Question: I am setting up a Django project to allow tickets to be sold for various theatre dates with a price for adults and a price for children. I have created a models.py and ticket_details.html.
I am unfortunately receiving the following error: ''int' object has no attribute 'get'' and I am at a loss to how I am to get the adult and child price for the total calculations to display in my bag.html.
The problem is with my contexts.py and views.py files. I have tried the 'get' option but it is not working. Can someone advise?

'''
class Show(models.Model):
'''Programmatic Name'''
name = models.CharField(max_length=254)
friendly_name = models.CharField(max_length=254, null=True, blank=True)
poster = models.ImageField(null=True, blank=True)
def __str__(self):
return self.name
def get_friendly_name(self):
return self.friendly_name
class Ticket(models.Model):
show = models.ForeignKey('show', null=True, blank=True, on_delete=models.SET_NULL)
name = models.CharField(max_length=254)
event_date = models.CharField(max_length=254)
description = models.TextField(null=True, blank=True)
event_details = models.TextField(null=True, blank=True)
place = models.CharField(max_length=254)
location = models.CharField(max_length=254)
position = models.CharField(max_length=254)
image = models.ImageField(null=True, blank=True)
price_details = models.TextField(null=True, blank=True)
date = models.DateTimeField(null=True, blank=True)
adult_price = models.DecimalField(max_digits=8, decimal_places=2, null=True, blank=True)
child_price = models.DecimalField(max_digits=8, decimal_places=2, null=True, blank=True)
def __str__(self):
return self.name
'''
'''
<form class="form" action="{% url 'add_to_bag' ticket.id %}" method="POST">
{% csrf_token %}
<div class="form-row">
<div class="form-group w-50">
<div class="input-group">
<div class="input-group-prepend">
<button class="decrement-qty btn btn-black rounded-0" data-item_id="{{ ticket.id }}"
id="decrement-qty_{{ ticket.id }}">
<span class="icon">
<i class="fas fa-minus"></i>
</span>
</button>
</div>
<input class="form-control qty_input" type="number" name="adult_quantity" value="1" min="1"
max="99" data-item_id="{{ ticket.id }}" id="adult_ticket">
<div class="input-group-append">
<button class="increment-qty btn btn-black rounded-0" data-item_id="{{ ticket.id }}"
id="increment-qty_{{ ticket.id }}">
<span class="icon">
<i class="fas fa-plus"></i>
</span>
</button>
</div>
</div>
<div class="input-group">
<div class="input-group-prepend">
<button class="decrement-qty btn btn-black rounded-0" data-item_id="{{ ticket.id }}"
id="decrement-qty_{{ ticket.id }}">
<span class="icon">
<i class="fas fa-minus"></i>
</span>
</button>
</div>
<input class="form-control qty_input" type="number" name="child_quantity" value="1" min="1"
max="99" data-item_id="{{ ticket.id }}" id="child_ticket">
<div class="input-group-append">
<button class="increment-qty btn btn-black rounded-0" data-item_id="{{ ticket.id }}"
id="increment-qty_{{ ticket.id }}">
<span class="icon">
<i class="fas fa-plus"></i>
</span>
</button>
</div>
</div>
</div>
<div class="col-12 mb-3">
<input type="submit" class="btn btn-default btn-lg text-uppercase pl-5 pr-5"
value="Add to Bag" />
</div>
<input type="hidden" name="redirect_url" value="{{ request.path }}" />
</div>
</form>
'''
I have created an app for 'bag' as well as a views.py and contexts.py accordingly.
'''
<div class="col-12">
{% if bag_items %}
<div class="table-responsive rounded">
<table class="table content-p">
<tr>
<th scope="col">Ticket Info</th>
<th scope="col">Date</th>
<th scope="col">Price</th>
<th scope="col">Quantity</th>
<th scope="col">Sub Total</th>
</tr>
{% for item in bag_items %}
{% if item.adult_ticket %}
<tr>
<td>{{ item.ticket.name }}</td>
<td>{{ item.ticket.date}}</td>
<td>{{ item.ticket.adult_price }}</td>
<td>
<form class="form update-form" method="POST" action="{% url 'adjust_bag' item.item_id %}">
{% csrf_token %}
<div class="form-group">
<div class="input-group">
<div class="input-group-prepend">
<button class="decrement-qty btn btn-sm btn-black rounded-0"
data-item_id="{{ item.item_id }}" id="decrement-qty_{{ item.item_id }}">
<span>
<i class="fas fa-minus fa-sm"></i>
</span>
</button>
</div>
<input class="form-control form-control-sm qty_input" type="number"
id="adult-ticket" name="adultquantity" value="{{ item.quantity }}" min="1"
max="99" data-item_id="{{ item.item_id }}" id="id_qty_{{ item.item_id }}">
<div class="input-group-append">
<button class="increment-qty btn btn-sm btn-black rounded-0"
data-item_id="{{ item.item_id }}" id="increment-qty_{{ item.item_id }}">
<span>
<i class="fas fa-plus fa-sm"></i>
</span>
</button>
</div>
</div>
</div>
</form>
<a class="update-link text-info"><small>Update</small></a>
<a class="remove-item text-danger float-right" id="remove_{{ item.item_id }}"
data-product_size="{{ item.size }}"><small>Remove</small></a>
</td>
<td>${{ item.ticket.price|calc_subtotal:item.adult_quantity }}</td>
</tr>
{% elif item.child_ticket %}
<tr>
<td>{{ item.ticket.name }}</td>
<td>{{ item.ticket.date}}</td>
<td>{{ item.ticket.child_price }}</td>
<td>
<form class="form update-form" method="POST" action="{% url 'adjust_bag' item.item_id %}">
{% csrf_token %}
<div class="form-group">
<div class="input-group">
<div class="input-group-prepend">
<button class="decrement-qty btn btn-sm btn-black rounded-0"
data-item_id="{{ item.item_id }}" id="decrement-qty_{{ item.item_id }}">
<span>
<i class="fas fa-minus fa-sm"></i>
</span>
</button>
</div>
<input class="form-control form-control-sm qty_input" type="number"
id="child-ticket" name="child_quantity" value="{{ item.quantity }}" min="1"
max="99" data-item_id="{{ item.item_id }}" id="id_qty_{{ item.item_id }}">
<div class="input-group-append">
<button class="increment-qty btn btn-sm btn-black rounded-0"
data-item_id="{{ item.item_id }}" id="increment-qty_{{ item.item_id }}">
<span>
<i class="fas fa-plus fa-sm"></i>
</span>
</button>
</div>
</div>
</div>
</form>
<a class="update-link text-info"><small>Update</small></a>
<a class="remove-item text-danger float-right" id="remove_{{ item.item_id }}"
data-product_size="{{ item.size }}"><small>Remove</small></a>
</td>
<td>${{ item.ticket.price|calc_subtotal:item.child_quantity }}</td>
</tr>
{% endif %}
{% endfor %}
<tr>
<td>Bag Total: EUR{{ grand_total|floatformat:2 }}</td>
</tr>
</table>
</div>
{% else %}
<p>Your bag is empty</p>
{% endif %}
</div>
'''
'''
def add_to_bag(request, item_id):
'''Submit form to this view including ticket id and quanity'''
''' Add a quantity of the specified tickets to the shopping bag'''
child_quantity = int(request.POST.get('child_quantity'))
adult_quantity = int(request.POST.get('adult_quantity'))
redirect_url = request.POST.get('redirect_url')
bag = request.session.get('bag', {})
'''Once in view get bag variable if exisits in session or create if doesnt'''
'''Add to bag'''
def add_quantity(quantity, item_id, bag):
if quantity:
if item_id in list(bag.keys()):
bag[item_id] += quantity
else:
bag[item_id] = quantity
if adult_quantity or child_quantity:
if adult_quantity:
add_quantity(
adult_quantity,
'adult_quantity',
item_id,
bag,)
if child_quantity:
add_quantity(
child_quantity,
'child_quantity',
item_id,
bag,)
request.session['bag'] = bag
return redirect(redirect_url)
'''
'''
from django.conf import settings
from django.shortcuts import get_object_or_404
from tickets.models import Ticket
def bag_contents(request):
bag_items = []
'''Empty list for bag items to live in'''
total = 0
ticket_count = 0
bag = request.session.get('bag', {})
for item_id, adult_quantity in bag.items():
if adult_quantity.get('adult_quantity'):
ticket = get_object_or_404(Ticket, pk=item_id)
total += adult_quantity.get('adult_quantity') * ticket.adult_price
ticket_count += adult_quantity.get('adult_quantity')
bag_items.append({
'item_id': item_id,
'quantity': adult_quantity.get('adult_quantity'),
'ticket': ticket,
'adult_ticket': True,
})
for item_id, child_quantity in bag.items():
if child_quantity.get('child_quantity'):
ticket = get_object_or_404(Ticket, pk=item_id)
total += child_quantity.get('child_quantity') * ticket.child_price
ticket_count += child_quantity.get('child_quantity')
bag_items.append({
'item_id': item_id,
'quantity': child_quantity.get('child_quantity'),
'ticket': ticket,
'child_ticket': True,
})
grand_total = total
context = {
'bag_items': bag_items,
'total': total,
'ticket_count': ticket_count,
'grand_total': grand_total,
}
'''Make dictionary available to all templates across the enitire application'''
return context
'''
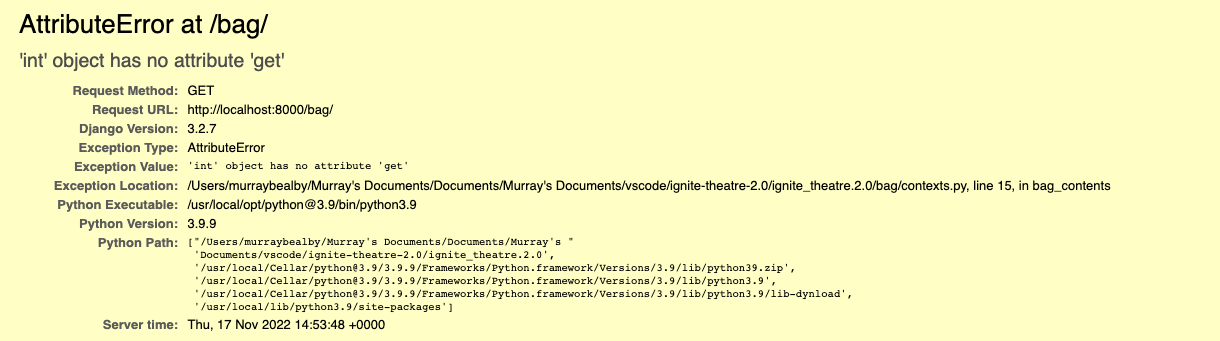
Answer: The issue is how you are iterating in 'for item_id, adult_quantity in bag.items():'. I see that 'bag' is a dictionary, and I that it's a dictionary like:
'''
{
'item_id': 1,
'quantity': 10,
'ticket': ticket,
'adult_ticket': True,
}
'''
this is correct, then why do you need to iterate through a 'bag' in contexts.py? Would this not work:
'''
def bag_contents(request):
bag_items = []
'''Empty list for bag items to live in'''
total = 0
ticket_count = 0
bag = request.session.get('bag', {})
if 'item_id' in bag:
item_id = bag.item_id
else:
item_id = None
ticket = get_object_or_404(Ticket, pk=item_id)
if bag.adult_ticket:
total += bag.quantity * ticket.adult_price
bag_items.append({
'item_id': item_id,
'quantity': bag.quantity,
'ticket': ticket,
'adult_ticket': True,
})
if bag.child_ticket:
total += bag.quantity * ticket.child_price
bag_items.append({
'item_id': item_id,
'quantity': bag.quantity,
'ticket': ticket,
'child_ticket': True,
})
ticket_count += bag.quantity
grand_total = total
context = {
'bag_items': bag_items,
'total': total,
'ticket_count': ticket_count,
'grand_total': grand_total,
}
'''Make dictionary available to all templates across the enitire application'''
return context
'''